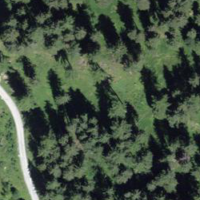
EUNIS habitat code: 43
Species observed at this site:
Boloria selene